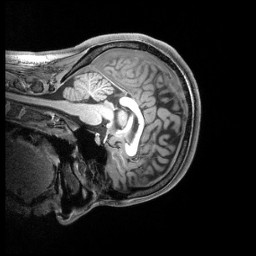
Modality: T1w
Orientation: sagittal
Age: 23
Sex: female
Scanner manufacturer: siemens
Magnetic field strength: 3 T
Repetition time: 2.4 s
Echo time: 0.00219 s